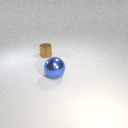
small brown metal cylinder behind large blue metal sphere